Question: I want to create an HTML table using data from a mysql table. This is the php code I'm using:
'''
while ($row = $result->fetch())
{
$registos[] = array('id'=>$row['id'], 'data'=>$row['data'], 'conta'=>$row['conta_id'],
'categoria'=>$row['categoria_id'], 'entidade'=>$row['entidade_id'], 'orcamento'=>$row['orcamento'],
'atual'=>$row['atual'],'user'=>$row['user_key'], 'desvio'=>$row['desvio']);
}
echo
'<table border="1" cellspacing="0" cellpadding="0" class="tabela" style="margin:auto;">
<tbody>
<tr valign="middle" id="header">
<th>id</th>
<th>Data</th>
<th>Conta_id</th>
<th>Categoria_id</th>
<th>Entidade_id</th>
<th>Orcamento</th>
<th>Atual</th>
<th>User_key</th>
<th>Desvio</th>
</tr>';
foreach ($registos as $registo){
//print ($registo['conta']);
echo '<tr>';
echo '<td>'.$registo['id'].'</td>';
echo '<td>'.$registo['data'].'</td>';
echo '<td>'.$registo['conta'].'</td>';
echo '<td>'.$registo['categoria'].'</td>';
echo '<td>'.$registo['entidade'].'</td>';
echo '<td>'.$registo['orcamento'].'</td>';
echo '<td>'.$registo['atual'].'</td>';
echo '<td>'.$registo['user'].'</td>';
echo '<td>'.$registo['desvio'].'</td>';
echo '</tr>';
};
echo
'</tbody></table>';
'''
This is producing the following HTML:
'''
<table border="1" cellspacing="0" cellpadding="0" class="tabela" style="margin:auto;">
<tbody>
<tr valign="middle" id="header">
<th>id</th>
<th>Data</th>
<th>Conta_id</th>
<th>Categoria_id</th>
<th>Entidade_id</th>
<th>Orcamento</th>
<th>Atual</th>
<th>User_key</th>
<th>Desvio</th>
</tr><tr><td>1</td><td>2014-01-21</td><td>3</td><td>4</td><td>5</td><td>10000.00</td><td>1800.00</td><td>1</td><td>-8200.00</td></tr><tr><td>2</td><td>2014-01-23</td><td>4</td><td>4</td><td>5</td><td>500.00</td><td>400.00</td><td>1</td><td>-100.00</td></tr><tr><td>3</td><td>2014-01-13</td><td>5</td><td>3</td><td>4</td><td>50.00</td><td>150.00</td><td>1</td><td>100.00</td></tr><tr><td>4</td><td>2014-01-08</td><td>3</td><td>4</td><td>3</td><td>500.00</td><td>900.00</td><td>1</td><td>400.00</td></tr><tr><td>5</td><td>2014-01-15</td><td>6</td><td>4</td><td>4</td><td>80.00</td><td>90.00</td><td>1</td><td>10.00</td></tr><tr><td>6</td><td>2014-01-15</td><td>5</td><td>3</td><td>4</td><td>1800.00</td><td>1650.00</td><td>1</td><td>-150.00</td></tr></tbody></table>
'''
Which apparently is correct, but the page is displaying the table like:

What is wrong with this code?
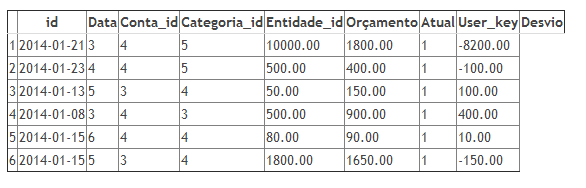
Answer: I could only reproduce the error in Chrome, but you have a number of validation errors in your markup. Specifically you have 2 element id's called header. change the id of the tr to something else.
Change:
'''
<tr valign="middle" id="header">
'''
to this (or similar):
'''
<tr valign="middle" id="tableHeader">
'''